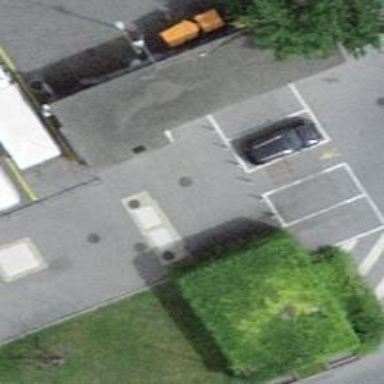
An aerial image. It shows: Bollard barrier.